Question: For a while now, my "Login with Facebook" button in my app doesn't show this dialog

anymore, but redirecting me to Facebook app. Is this normal? Is it the FacebookSDK or my login flow has a mistake? I followed the latest instructions at <URL>
I want to create my own "Login with Facebook" button but rather than redirecting to Facebook app, I want the above dialog shown instead. Please help me, I don't know the term to search in Google. Anyone can tell me or point me to a good tutorial? Thanks
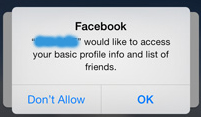
Answer: This is due to Facebooks Graph API v2.x. You should read up on the changes here: <URL>